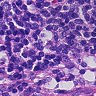
Metastatic tissue present: no